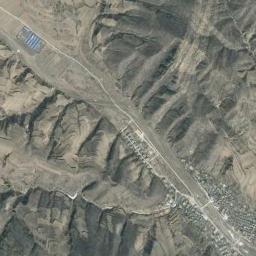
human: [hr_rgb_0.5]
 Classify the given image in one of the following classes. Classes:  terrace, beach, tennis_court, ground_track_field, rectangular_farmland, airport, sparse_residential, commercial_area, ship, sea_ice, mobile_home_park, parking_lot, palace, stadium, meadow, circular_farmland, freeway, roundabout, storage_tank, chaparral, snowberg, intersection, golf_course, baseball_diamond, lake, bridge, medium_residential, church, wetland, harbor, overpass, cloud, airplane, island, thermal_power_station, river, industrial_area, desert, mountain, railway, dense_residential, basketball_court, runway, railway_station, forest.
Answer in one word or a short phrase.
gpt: mountain